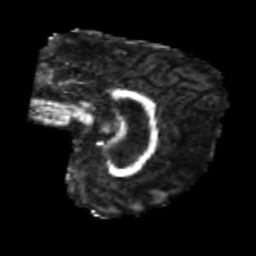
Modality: FA
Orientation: sagittal
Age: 22
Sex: male
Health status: healthy
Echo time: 0.074 s